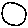
Label: circle